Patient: sex F, age 77
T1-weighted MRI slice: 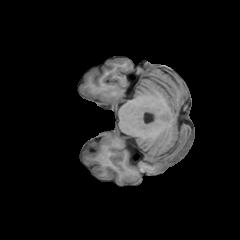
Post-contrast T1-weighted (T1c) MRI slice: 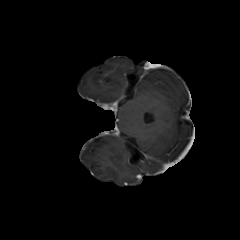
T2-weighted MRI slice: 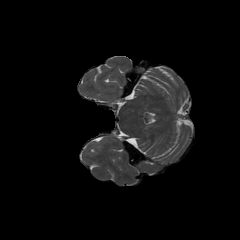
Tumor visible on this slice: no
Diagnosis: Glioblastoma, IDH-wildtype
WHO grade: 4